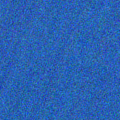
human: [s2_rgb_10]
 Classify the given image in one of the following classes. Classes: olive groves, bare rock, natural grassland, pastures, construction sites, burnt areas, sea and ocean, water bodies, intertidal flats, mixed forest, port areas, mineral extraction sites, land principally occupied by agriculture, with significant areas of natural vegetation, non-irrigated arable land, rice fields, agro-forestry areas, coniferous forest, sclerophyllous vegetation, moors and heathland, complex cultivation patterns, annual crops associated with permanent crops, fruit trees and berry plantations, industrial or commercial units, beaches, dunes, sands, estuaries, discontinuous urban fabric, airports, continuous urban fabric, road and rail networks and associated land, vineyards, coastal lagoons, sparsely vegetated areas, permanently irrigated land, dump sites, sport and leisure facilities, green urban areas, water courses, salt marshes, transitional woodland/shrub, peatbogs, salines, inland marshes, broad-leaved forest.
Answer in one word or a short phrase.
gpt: sea and ocean